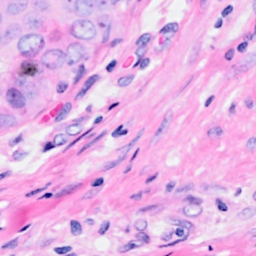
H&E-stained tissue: Breast